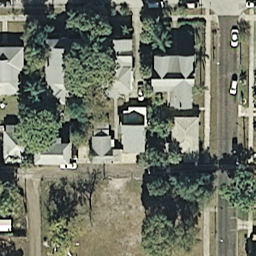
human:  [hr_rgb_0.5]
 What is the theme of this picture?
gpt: medium residential